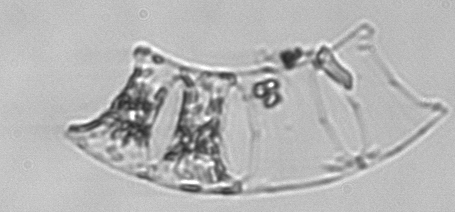
Label: Eucampia